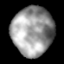
Tissue: lung
Cell type: Epithelial cells
Senescence score: 0.2059
Nuclear area (px): 1965
Mean DAPI intensity: 155.793